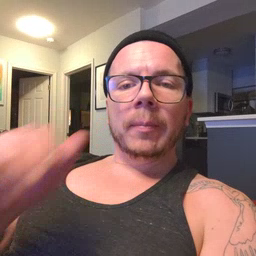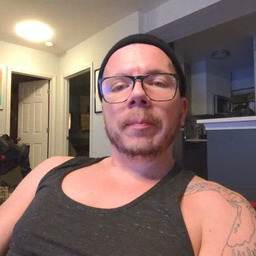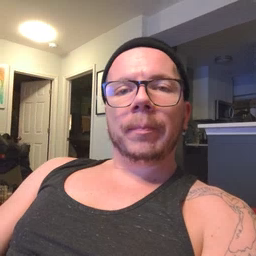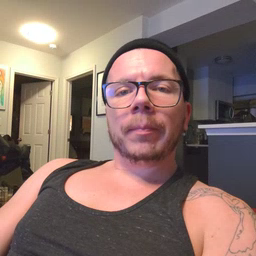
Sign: yesterday